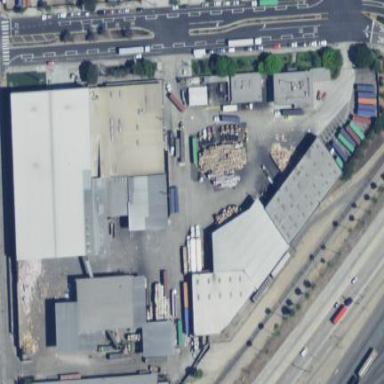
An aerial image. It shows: Warehouse.